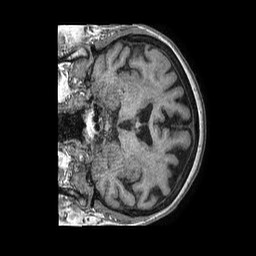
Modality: T1w
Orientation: coronal
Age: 81
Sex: female
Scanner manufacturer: philips
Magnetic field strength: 1.5 T
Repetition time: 0.007635 s
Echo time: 0.003474 s